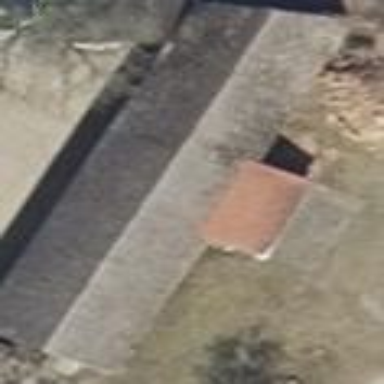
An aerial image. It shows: Building with flat roof painted red.